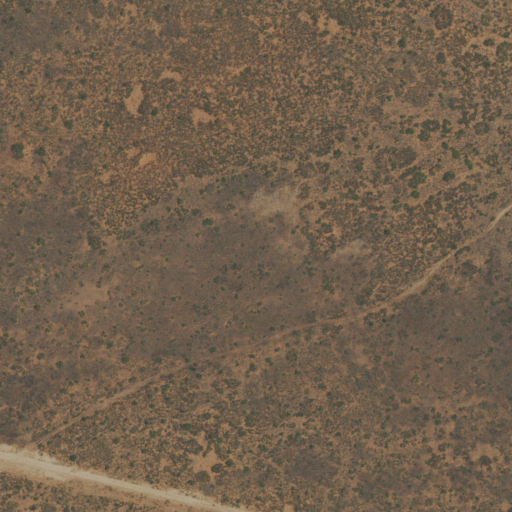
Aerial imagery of ridge(s) in New Mexico named Antelope Ridge containing only shrub